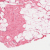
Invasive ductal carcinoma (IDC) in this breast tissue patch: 0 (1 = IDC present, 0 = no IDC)